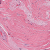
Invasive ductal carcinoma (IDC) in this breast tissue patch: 0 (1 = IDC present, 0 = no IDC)